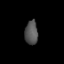
Tissue: lung
Cell type: Epithelial cells
Senescence score: 0.2274
Nuclear area (px): 307
Mean DAPI intensity: 82.961